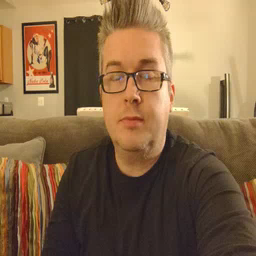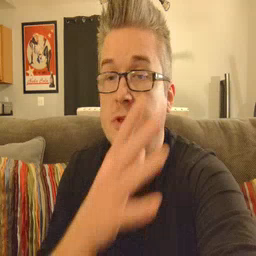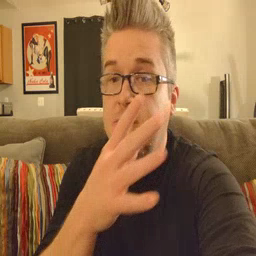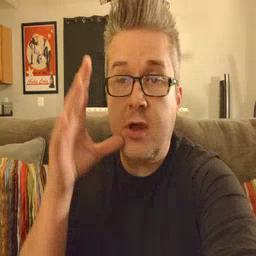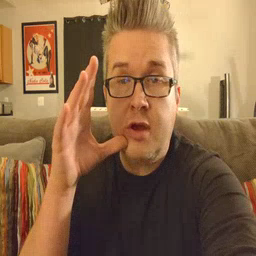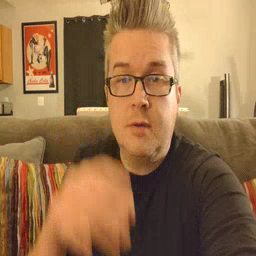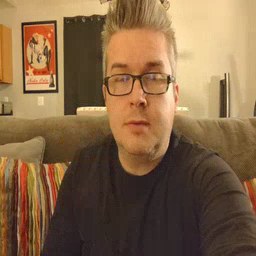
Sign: farm